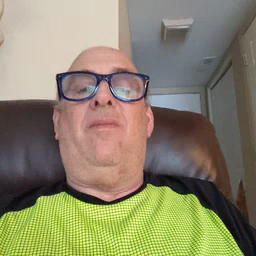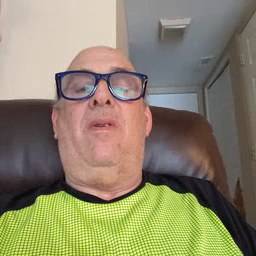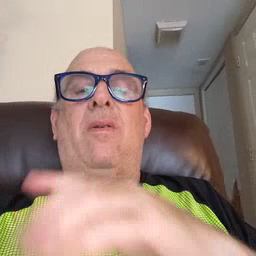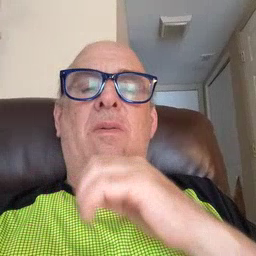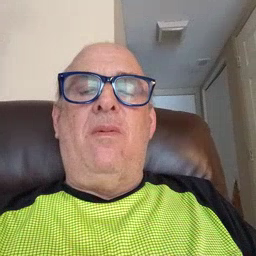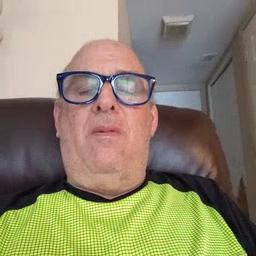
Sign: old